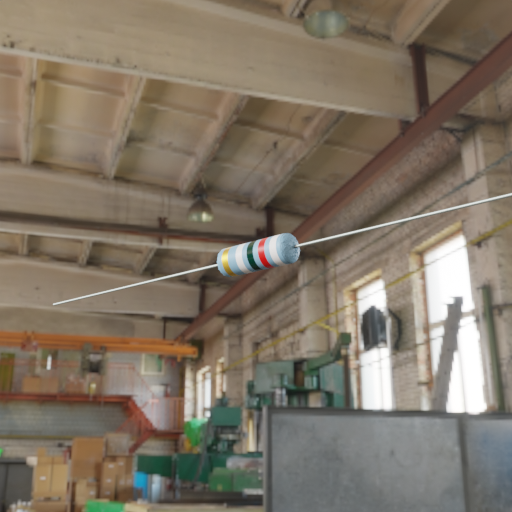
Resistor colour bands (in order): gold, white, black, red, white